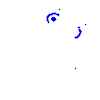
Particle: pion